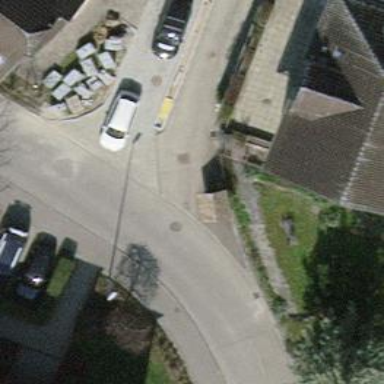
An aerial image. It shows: Bollard.